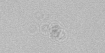
Label: camera_spot